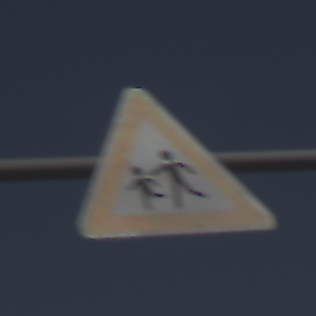
Verkehrszeichen: KinderRechts
Umgebung: Outdoor, RoadRail
Tageszeit: SunriseSunset
Wetter: PartlyCloudy
Licht: Natural
Jahreszeit: NotSpecified
Kontrast: HighContrast